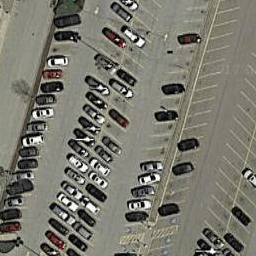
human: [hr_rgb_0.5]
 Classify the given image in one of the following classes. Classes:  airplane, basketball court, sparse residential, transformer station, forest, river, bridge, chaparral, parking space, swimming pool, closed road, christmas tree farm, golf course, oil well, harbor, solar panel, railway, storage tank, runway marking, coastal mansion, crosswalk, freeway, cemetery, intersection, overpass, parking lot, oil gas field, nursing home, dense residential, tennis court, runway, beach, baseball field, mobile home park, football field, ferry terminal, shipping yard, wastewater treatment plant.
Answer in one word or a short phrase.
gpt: parking lot